Question: I just started Java AWT programming.I can't change background color of my frame.!Here is my code..and below that error..Plz tell me why I'm facing this error and how to get rid of that..
Thanks in advance!
'''
import java.awt.*;
import java.awt.event.*;
class F1 extends Frame
{
public void paint(Graphics g)
{
g.drawString("Hi",200,300);
}
public static void main(String args[])
{
F1 f = new F1();
f.setVisible(true);
f.setSize(1500,1500);
f.setBackground(Color.BLUE);
f.setTitle("First fRAME");
f.addWindowListener(new WindowAdapter()
{
public void windowClosing(WindowEvent x)
{
System.exit(0);
}
});
}
}
'''

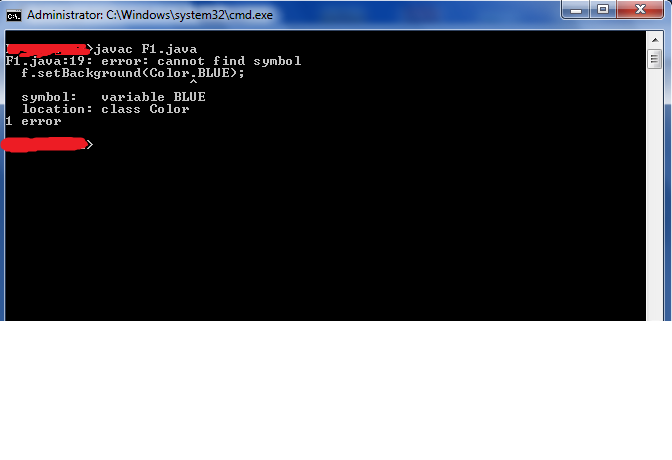
Answer: It works for me. Are you sure to have imported all required packages?
- 'import java.awt.Color;'

Try with this code, which is the simplest you can do to check if the problem is due to set background color or is due to something other:
'''
import java.awt.Color;
import java.awt.Frame;
import java.awt.event.WindowAdapter;
import java.awt.event.WindowEvent;
public class Test
{
public static void main(String[] args)
{
Frame frame = new Frame("Title");
frame.setSize(400, 400);
frame.setLocationRelativeTo(null);
frame.addWindowListener(new WindowAdapter() {
@Override public void windowClosing(WindowEvent e) {
System.exit(0);
}
});
frame.setBackground(Color.BLUE);
frame.setVisible(true);
}
}
'''